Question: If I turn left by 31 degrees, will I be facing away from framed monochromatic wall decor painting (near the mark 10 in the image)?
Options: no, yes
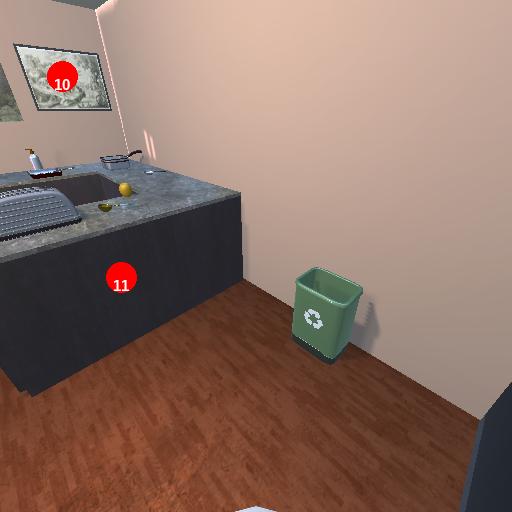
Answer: no